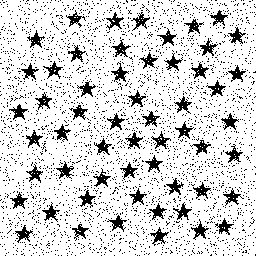
Squares: 0
Triangles: 0
Stars: 56
Total shapes: 56